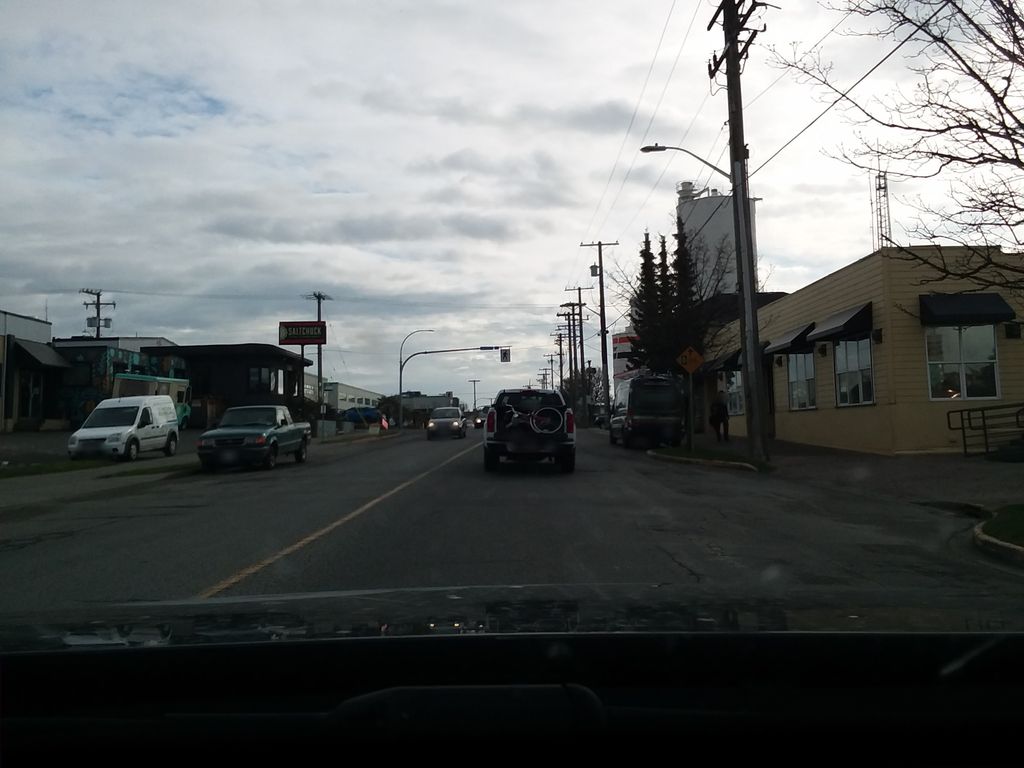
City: victoria